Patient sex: M
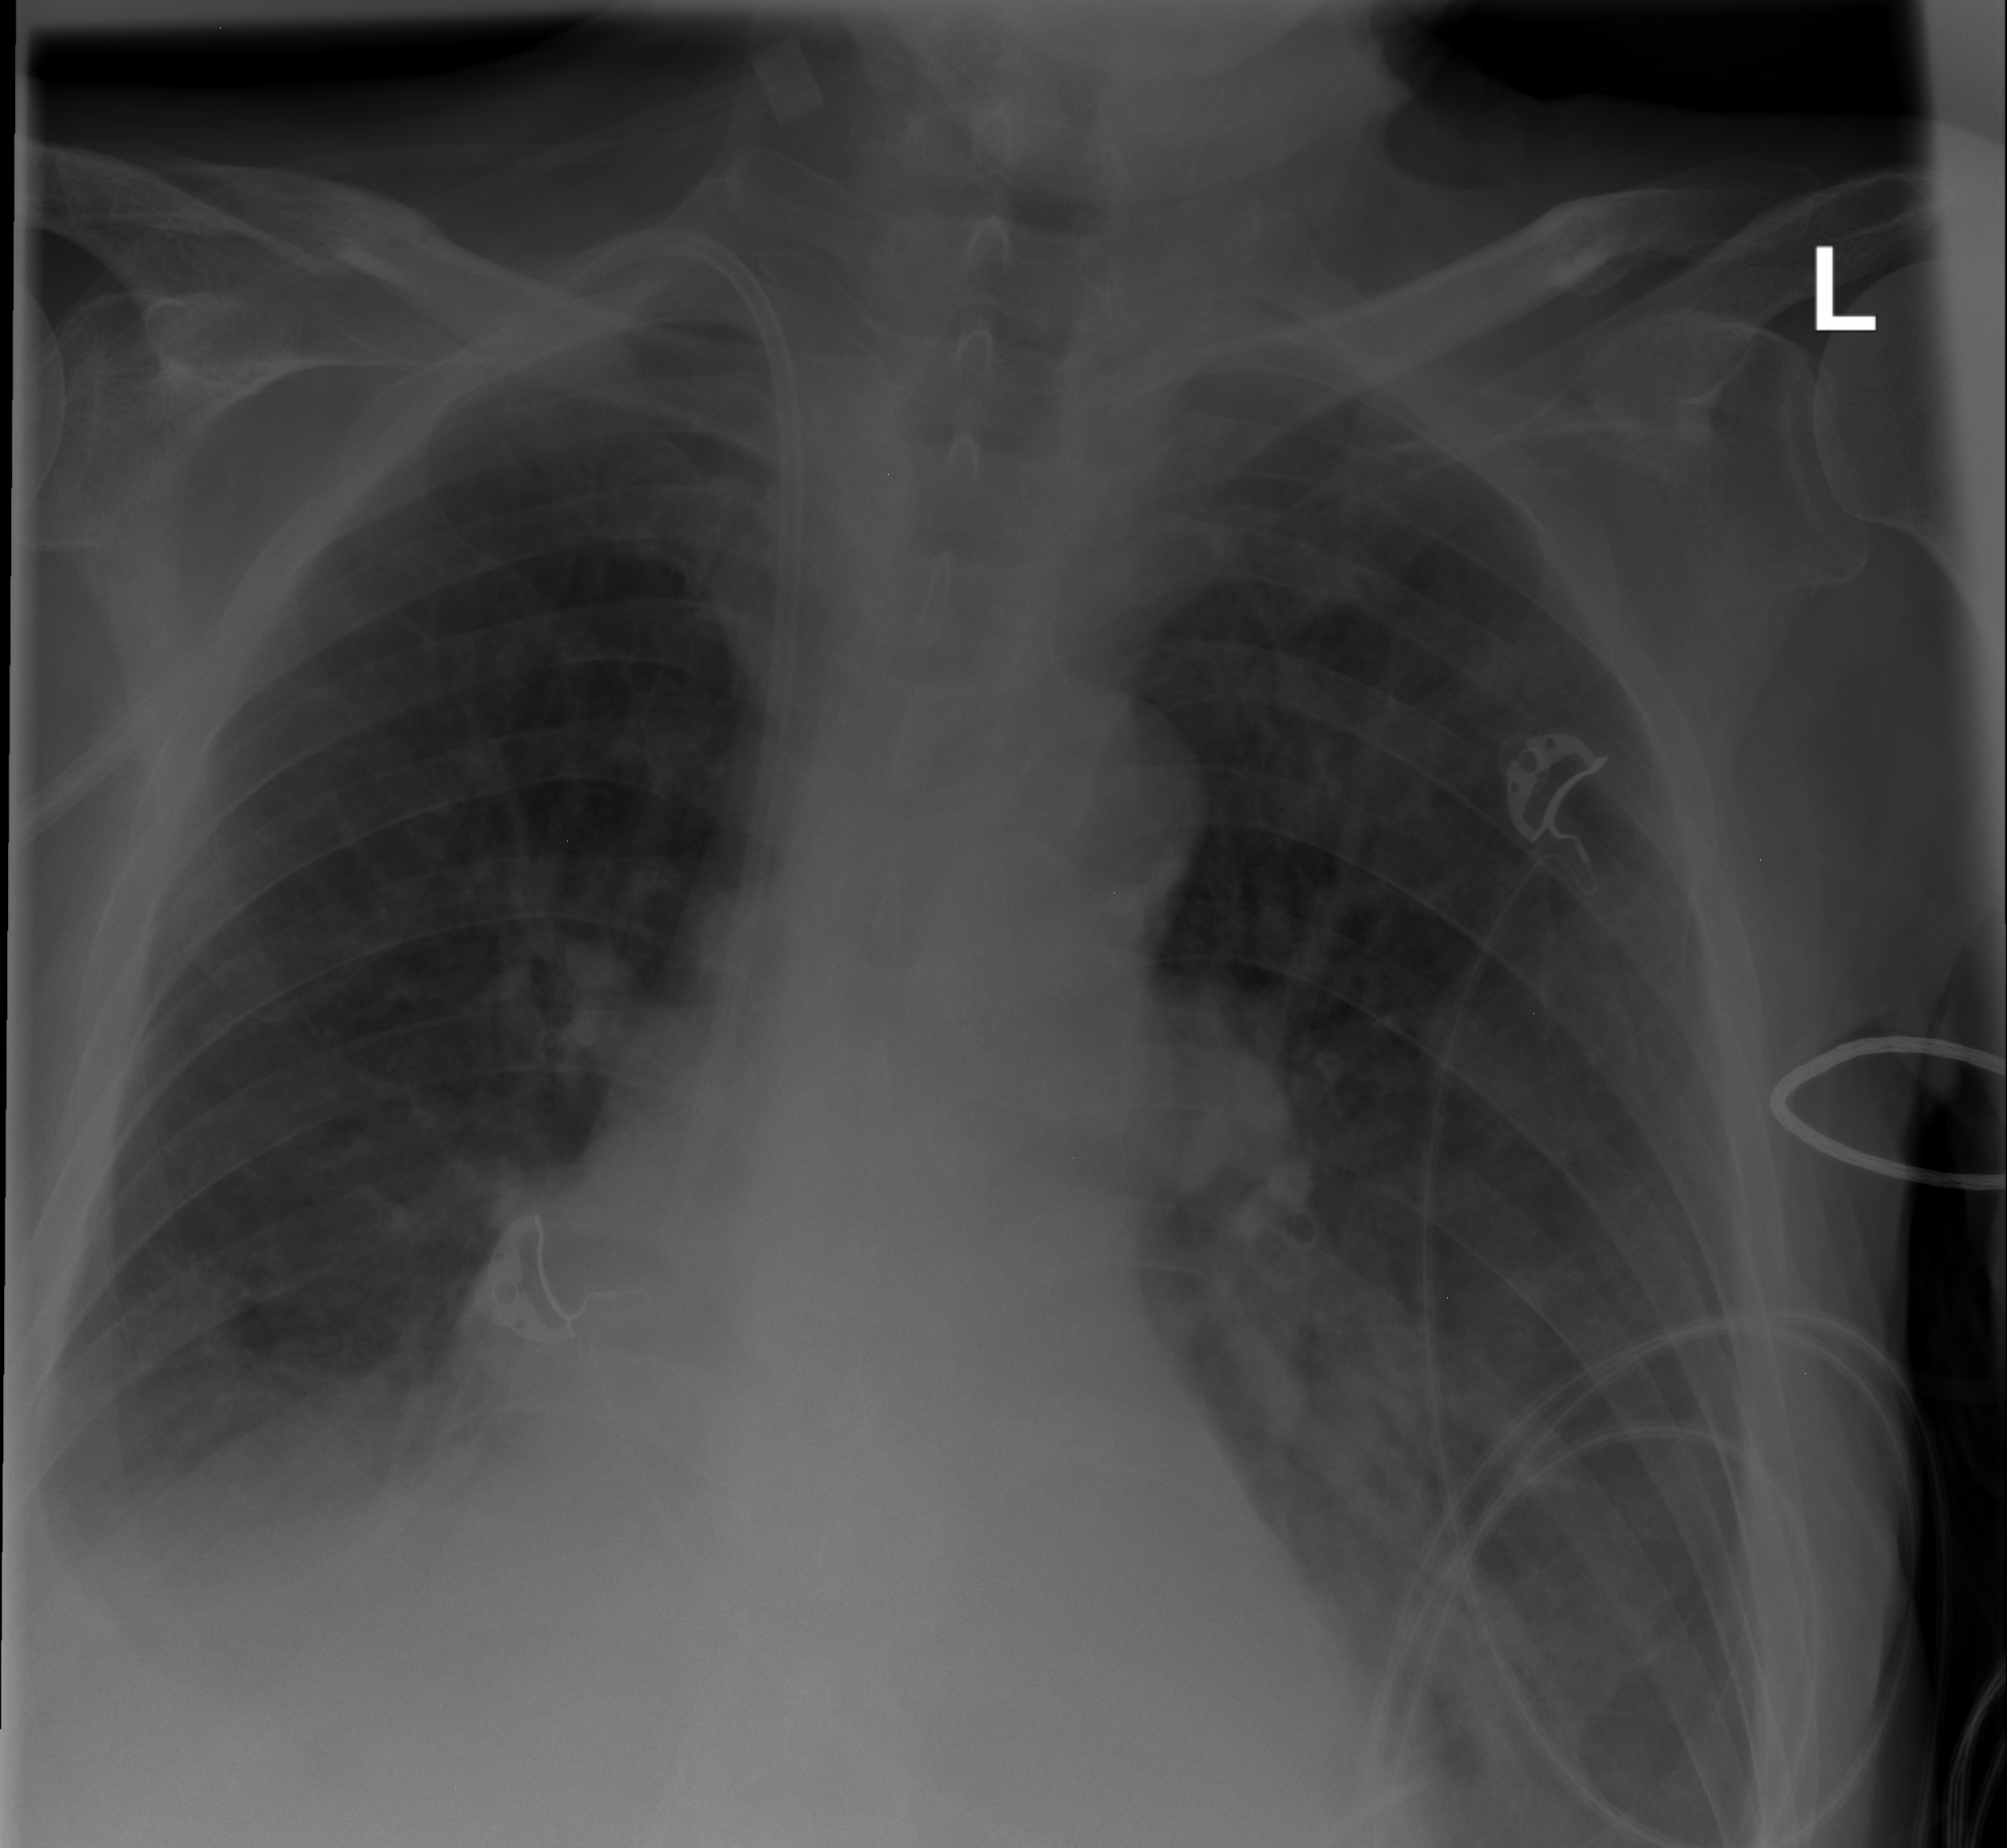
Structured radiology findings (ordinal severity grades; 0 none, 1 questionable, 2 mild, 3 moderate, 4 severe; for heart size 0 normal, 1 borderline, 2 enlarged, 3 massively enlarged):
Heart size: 0
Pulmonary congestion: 0
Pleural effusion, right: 2
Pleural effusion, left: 2
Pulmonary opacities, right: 2
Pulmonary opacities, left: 1
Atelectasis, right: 2
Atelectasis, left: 2